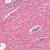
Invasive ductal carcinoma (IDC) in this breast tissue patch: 0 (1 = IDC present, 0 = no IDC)